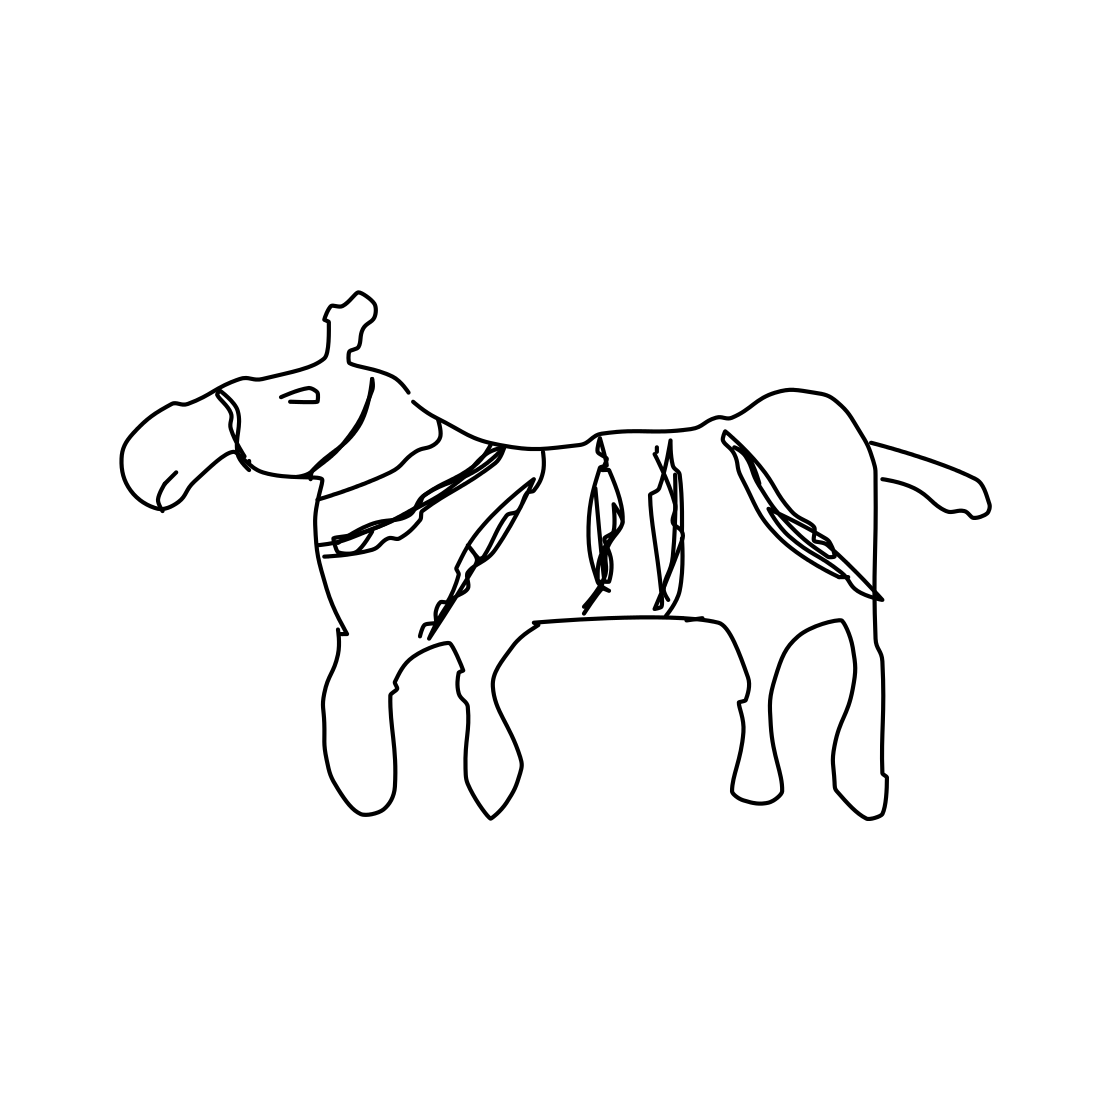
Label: zebra